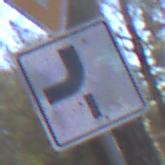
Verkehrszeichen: VerlaufVorfahrtsstrasse7
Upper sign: VorfahrtGewaehren
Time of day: MorningAfternoon
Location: Outdoor (Nature)
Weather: Clear
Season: Winter
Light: Natural